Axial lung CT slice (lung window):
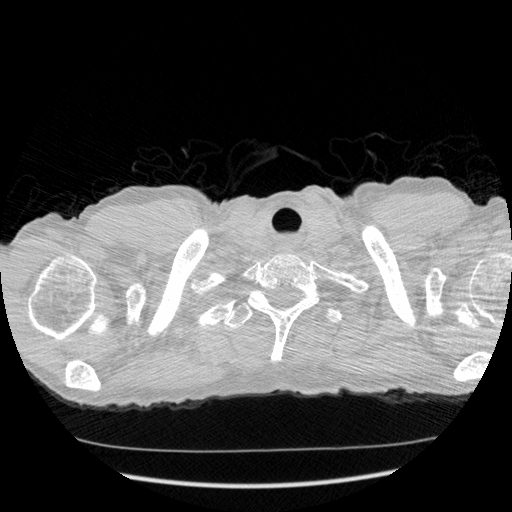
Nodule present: no